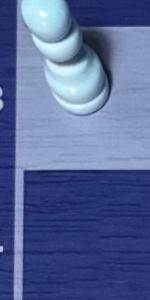
Label: Empty